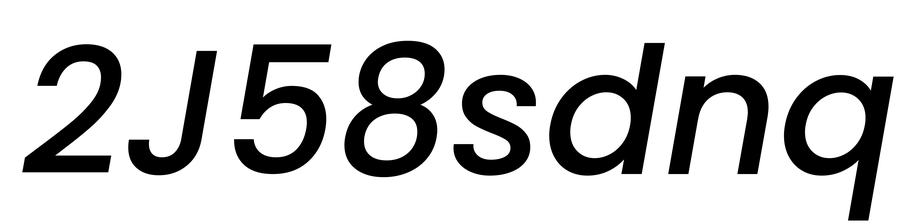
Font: Poppins-MediumItalic